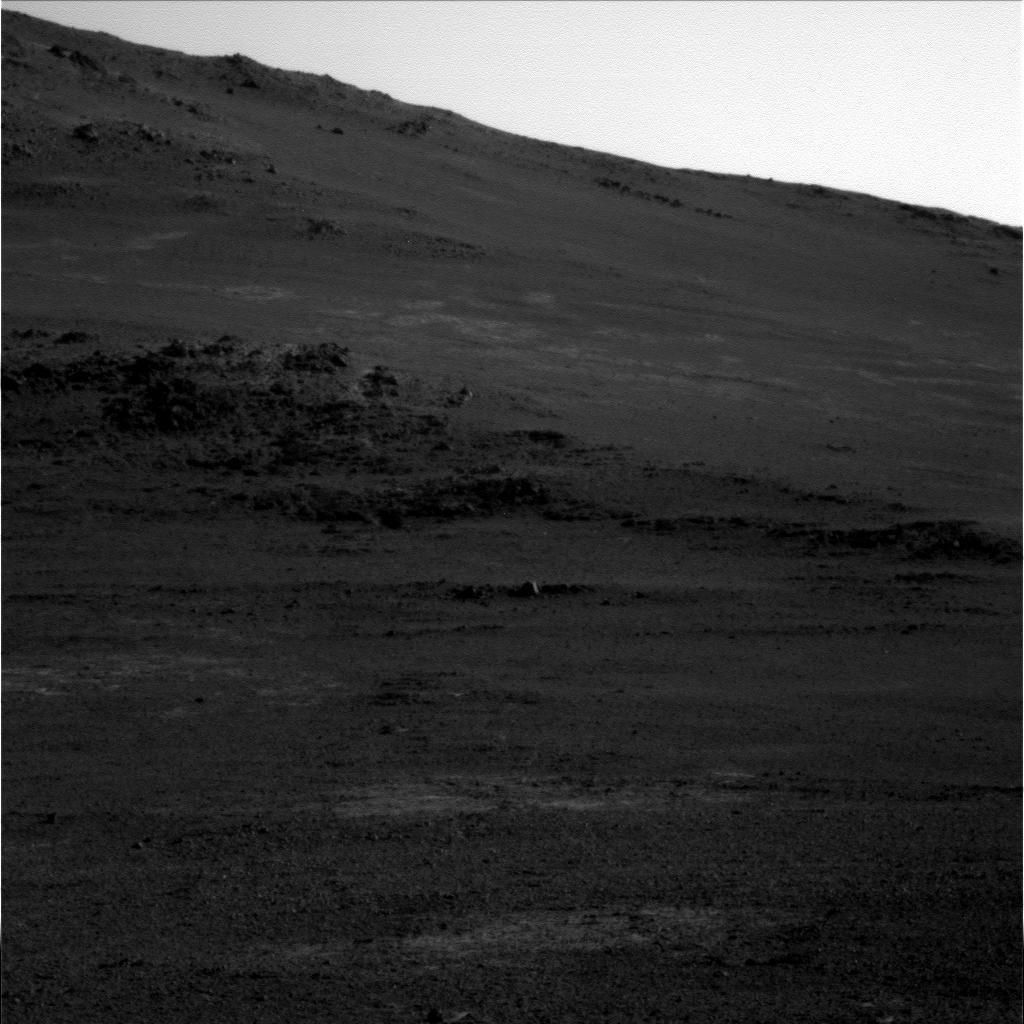
Terrain classes present: Gravel / Sand / Soil, Sky / Distant Mountains